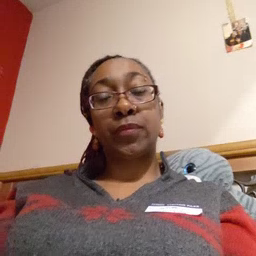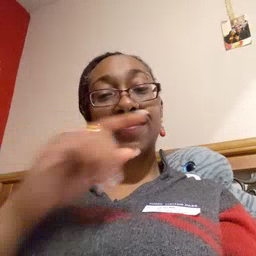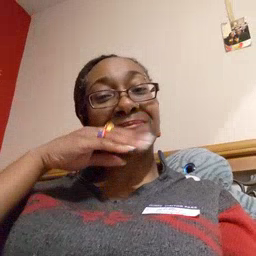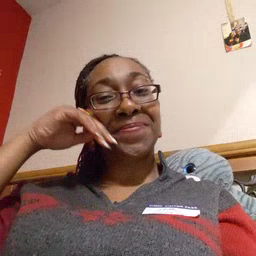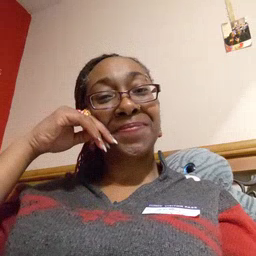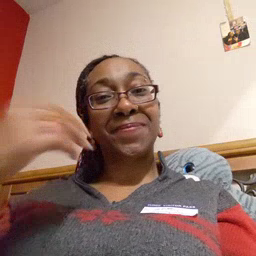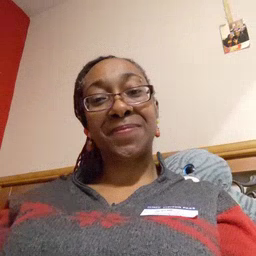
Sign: smile